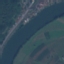
Label: River